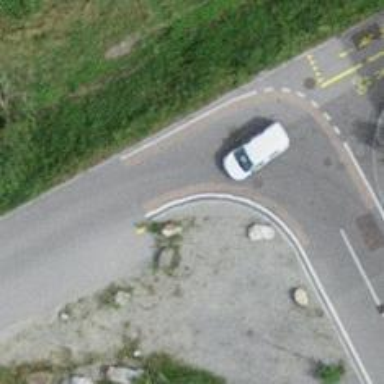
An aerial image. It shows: Bollard barrier.